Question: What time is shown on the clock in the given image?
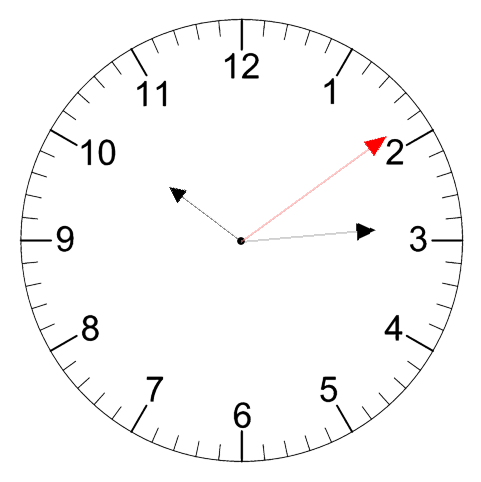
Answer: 10:14:09